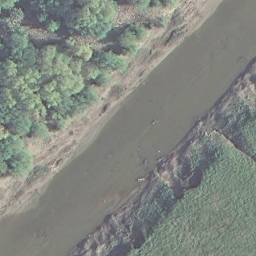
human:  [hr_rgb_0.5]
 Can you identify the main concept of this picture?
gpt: river